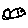
Label: fish